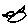
Label: bird